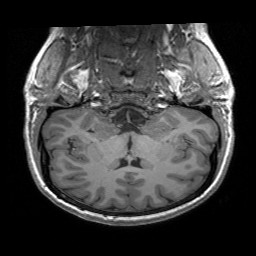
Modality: T1w
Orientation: sagittal
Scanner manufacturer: siemens
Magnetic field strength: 3 T